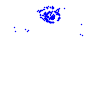
Particle: electron